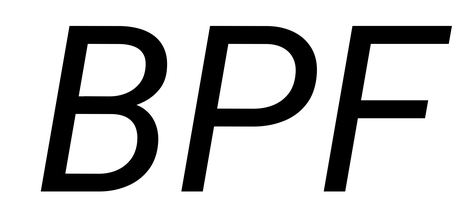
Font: Roboto-Italic_Italic